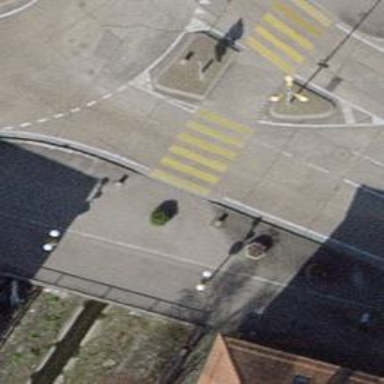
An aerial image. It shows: Primary highway bridge with asphalt surface and separate sidewalk.